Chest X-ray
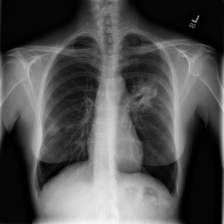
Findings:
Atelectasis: negative
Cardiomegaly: negative
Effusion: negative
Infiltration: positive
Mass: negative
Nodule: positive
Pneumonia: negative
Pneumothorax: negative
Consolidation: negative
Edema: negative
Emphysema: negative
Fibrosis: negative
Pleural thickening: negative
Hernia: negative